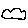
Label: cloud